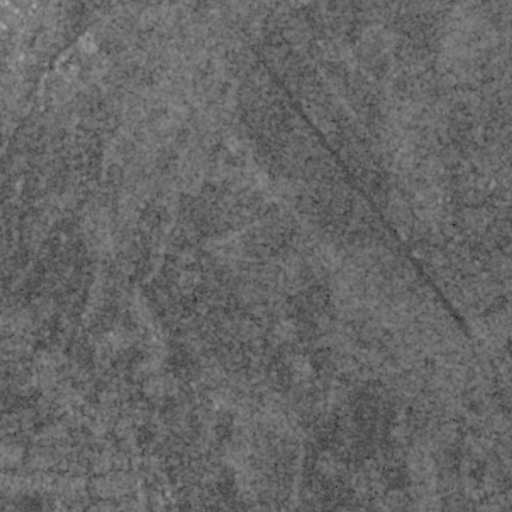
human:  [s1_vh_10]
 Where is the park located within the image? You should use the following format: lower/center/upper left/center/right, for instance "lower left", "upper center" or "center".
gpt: The park is located in the upper left of the image.
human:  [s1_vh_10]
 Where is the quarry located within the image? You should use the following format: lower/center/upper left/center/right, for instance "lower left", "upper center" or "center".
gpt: There is no quarry in the image.

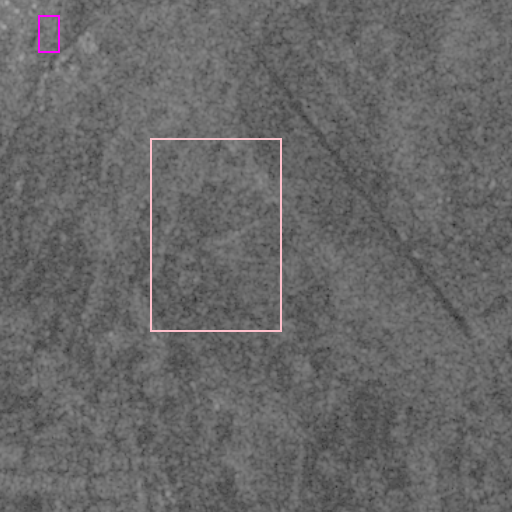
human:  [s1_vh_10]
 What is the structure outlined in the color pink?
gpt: The structure outlined in pink is a crop field.
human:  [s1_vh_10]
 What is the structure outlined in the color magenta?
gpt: The structure outlined in magenta is a park.
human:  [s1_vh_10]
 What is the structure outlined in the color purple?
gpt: There is no purple outline.